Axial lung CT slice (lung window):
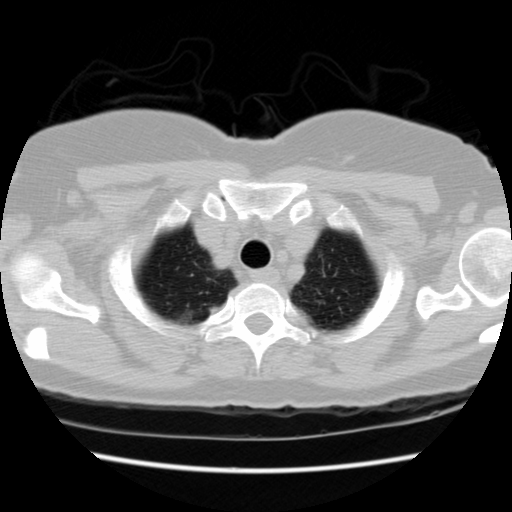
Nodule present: no